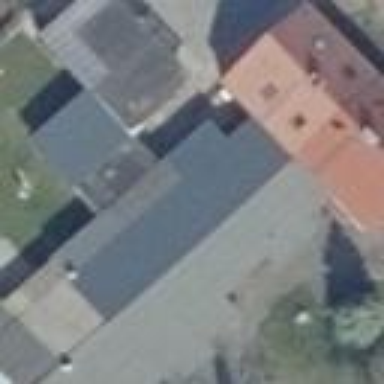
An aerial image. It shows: Semi-detached house.